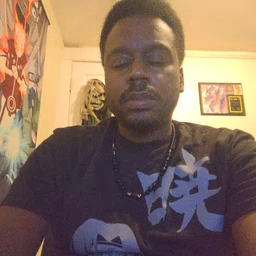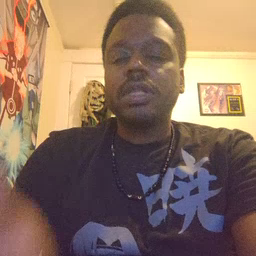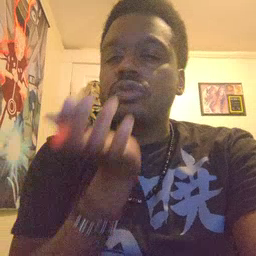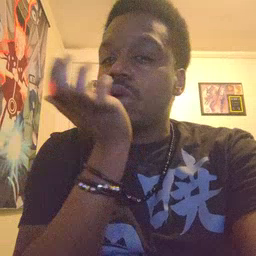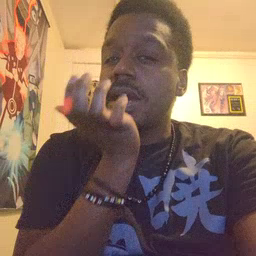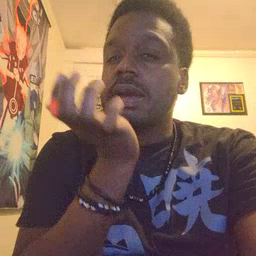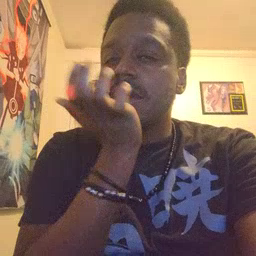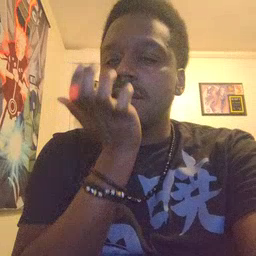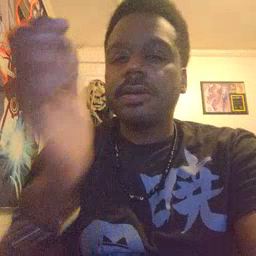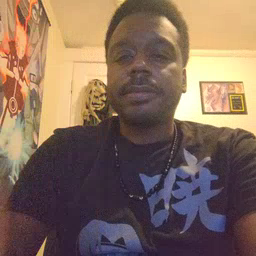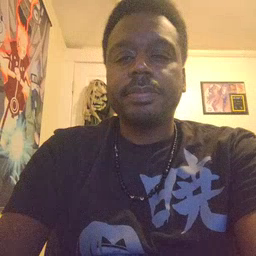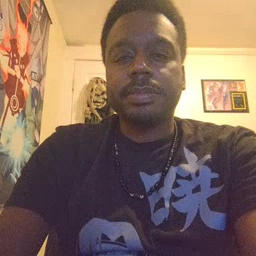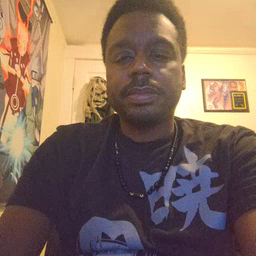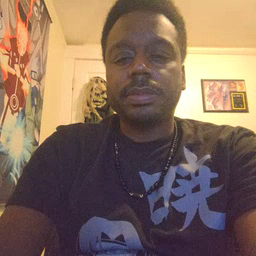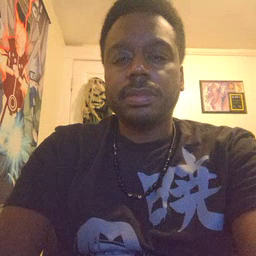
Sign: grass